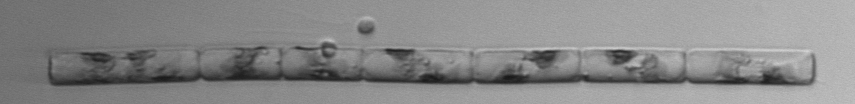
Label: Guinardia_delicatula